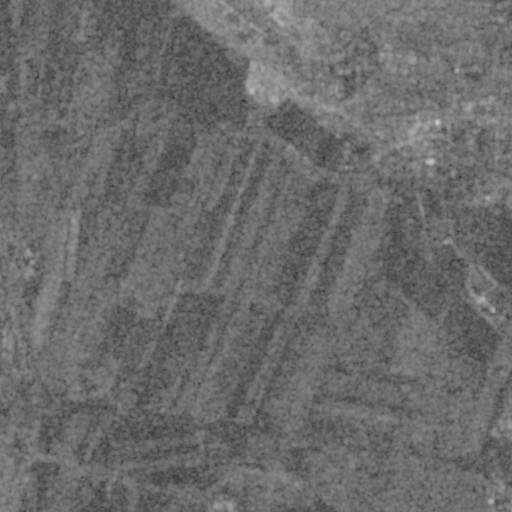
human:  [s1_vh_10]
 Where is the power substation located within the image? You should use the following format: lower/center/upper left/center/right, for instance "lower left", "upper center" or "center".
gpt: The power substation is located in the upper right of the image.
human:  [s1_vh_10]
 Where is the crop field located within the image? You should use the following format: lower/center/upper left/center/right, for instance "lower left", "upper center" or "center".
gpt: There is no crop field in the image.

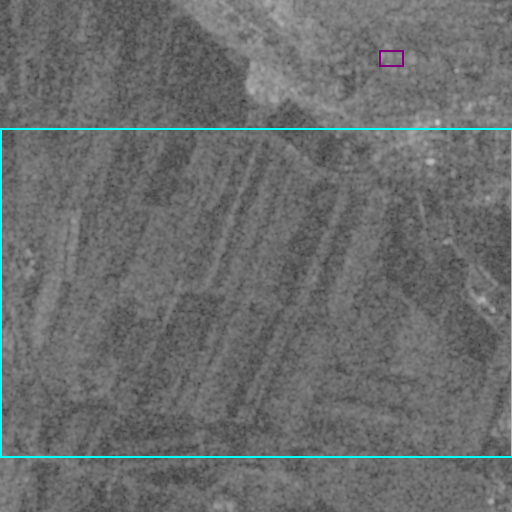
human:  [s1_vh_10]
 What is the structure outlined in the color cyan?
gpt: The structure outlined in cyan is a crop field.
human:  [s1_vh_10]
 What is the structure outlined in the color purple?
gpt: The structure outlined in purple is a power substation.
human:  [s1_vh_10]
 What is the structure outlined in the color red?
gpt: There is no red outline.